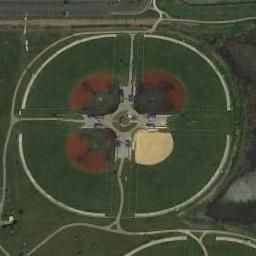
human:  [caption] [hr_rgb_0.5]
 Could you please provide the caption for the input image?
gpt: There are neat rows of houses near the baseball field .

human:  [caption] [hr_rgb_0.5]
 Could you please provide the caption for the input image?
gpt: There are four baseball diamonds in the grass next to the roads .

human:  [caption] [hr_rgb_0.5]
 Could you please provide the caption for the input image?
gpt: Four baseball diamonds are field in a circle .

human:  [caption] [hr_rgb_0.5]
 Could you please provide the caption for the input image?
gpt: Four baseball diamonds of different colors make up a circle .

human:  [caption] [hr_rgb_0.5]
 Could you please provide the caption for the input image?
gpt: Four baseball diamonds form a circle .